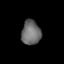
Tissue: lung
Cell type: Endothelial cells
Senescence score: 0.5606
Nuclear area (px): 459
Mean DAPI intensity: 108.092